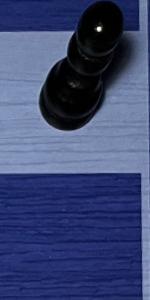
Label: Empty